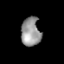
Tissue: lung
Cell type: Endothelial cells
Senescence score: 0.6449
Nuclear area (px): 540
Mean DAPI intensity: 150.843